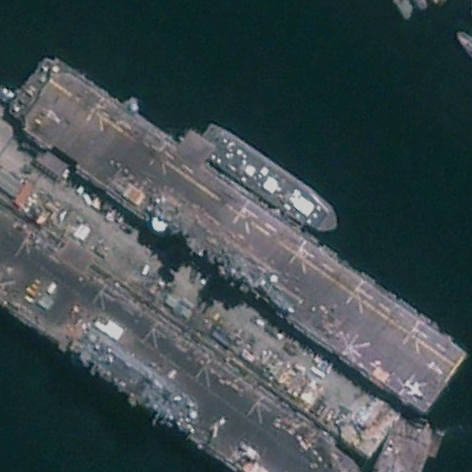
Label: assault